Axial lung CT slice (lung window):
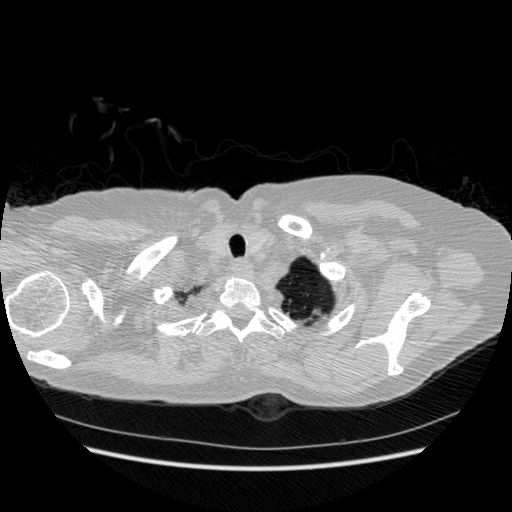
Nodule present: no